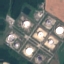
Land use / land cover: Industrial